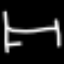
Label: bed